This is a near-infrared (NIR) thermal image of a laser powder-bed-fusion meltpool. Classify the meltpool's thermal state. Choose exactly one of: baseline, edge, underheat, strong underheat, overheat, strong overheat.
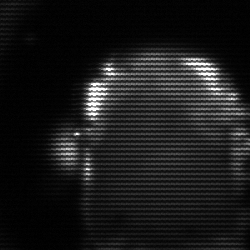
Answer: baseline